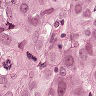
Metastatic tissue present: yes